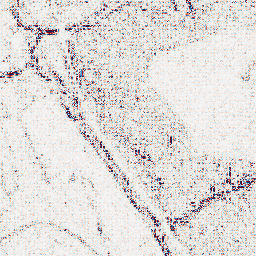
Category: wavelet
Decomposition family: wavelet_dwt
Decomposition parameters: wavelet: db4
level: 1
Upsampling method: linear_exact
Upsampling parameters: scale: 8
Upsampling scale: 8